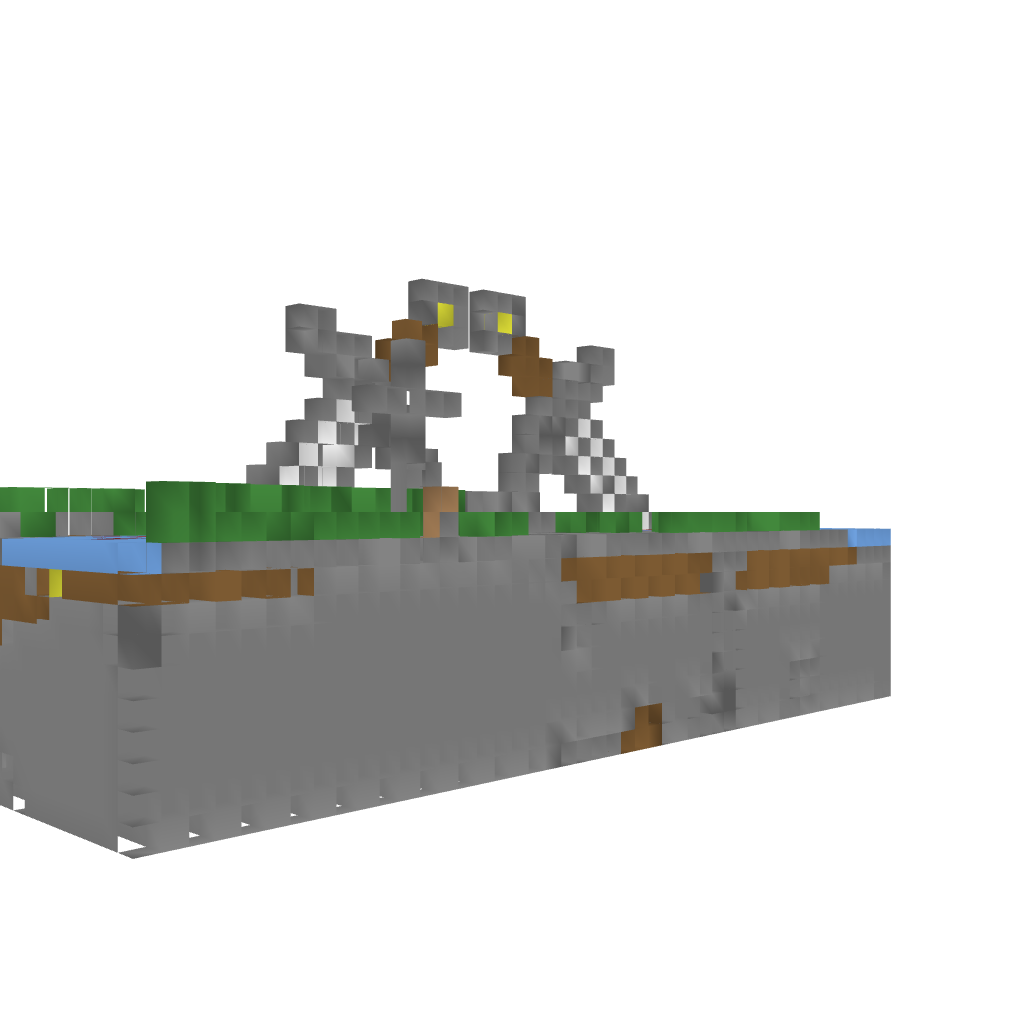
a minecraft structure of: Swords Pixelart 80% earth below art